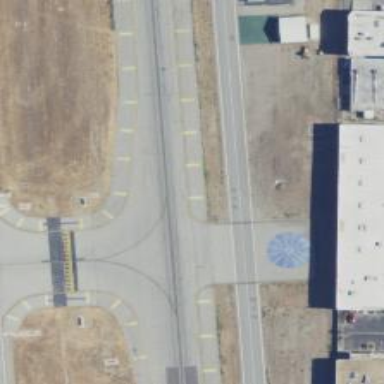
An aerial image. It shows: View of taxiway at the airport.